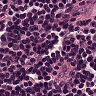
Metastatic tissue present: no